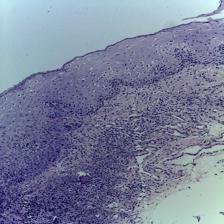
Diagnosis: OSCC